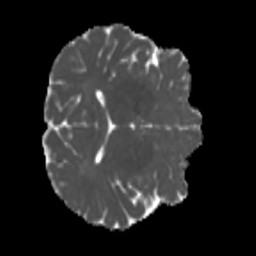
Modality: MD
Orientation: axial
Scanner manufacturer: siemens
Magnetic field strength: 3 T
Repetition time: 4 s
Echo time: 0.0594 s